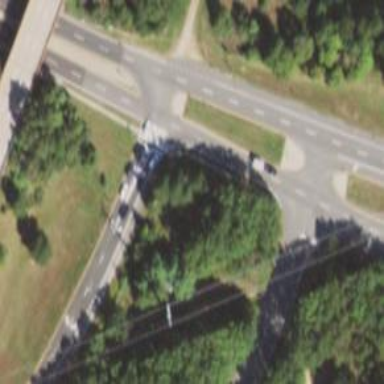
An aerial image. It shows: Trunk link highway.